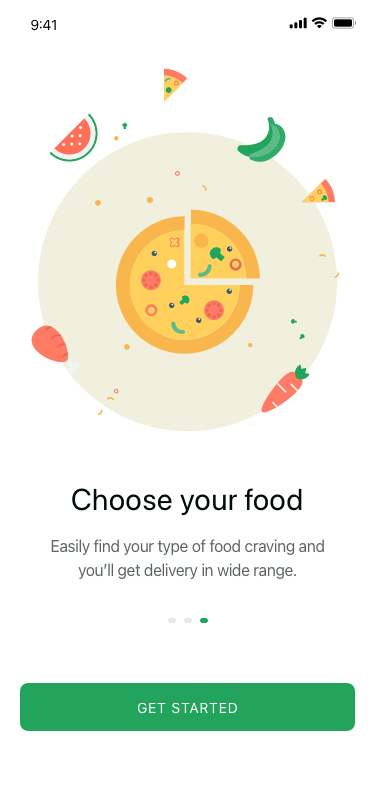
Text in this UI design:
Choose your food
Easily find your type of food craving and you’ll get delivery in wide range.